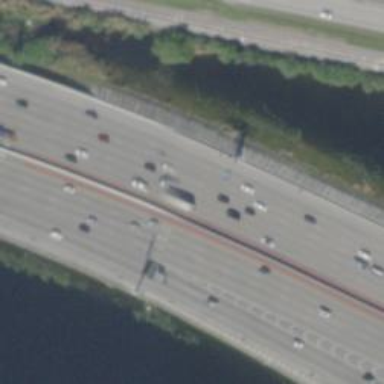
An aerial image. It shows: Asphalt motorway.